Question: As you can see, the image _IGP4559.DNG exists but Imagick can't open it.
JPEG images works just fine.
'readImage()' returns the same error.
Here is the image: <URL>
I run this in the terminal to rule out all other variables.
'''
$ ll /var/www/_IGP4559.DNG
-rw-rw-rw- 1 monsun monsun <PHONE> May 17 03:37 /var/www/_IGP4559.DNG
$ php -a
Interactive mode enabled
php > new Imagick('/var/www/_IGP4559.DNG');
PHP Warning: Uncaught exception 'ImagickException' with message 'unable to open image '/tmp/magick-29917oe6CM9MIkN8A.ppm': No such file or directory @ error/blob.c/OpenBlob/2709' in php shell code:1
Stack trace:
#0 php shell code(1): Imagick->__construct('/var/www/_IGP45...')
#1 {main}
thrown in php shell code on line 1
'''

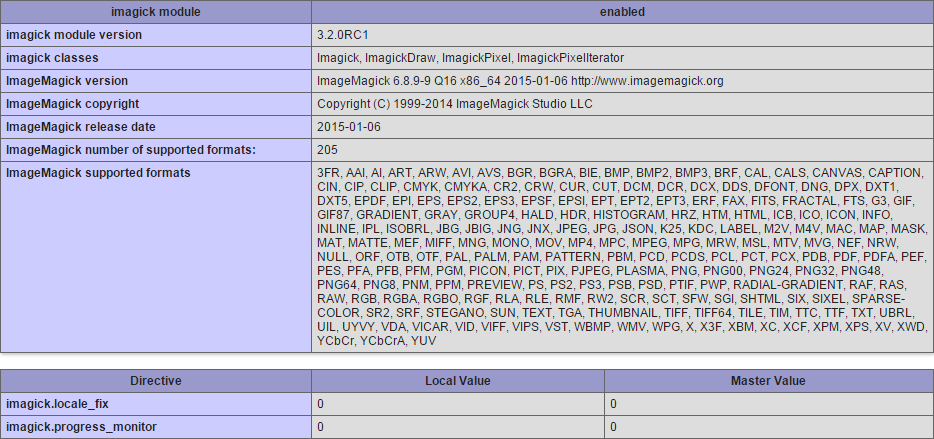
Answer: ImageMagick uses other programs to read some image formats, including DNG.
What is likely happening is that the program that ImageMagick expects to be able to use to read the DNG either isn't present on your system or isn't working correctly.
The file that lists these other programs is called <URL>
On my system the entry for DNG decoding is:
'''
<delegate decode="dng:decode" command="&quot;ufraw-batch&quot; --silent --create-id=also --out-type=png --out-depth=16 &quot;--output=%u.png&quot; &quot;%i&quot;"/>
'''
i.e. it's trying to use the program 'ufraw-batch' to do the decoding, and like you're seeing it fails, as that program isn't usable on my system.
To solve this, you either need to install ufraw, or install a similar package that can convert files from the DNG format to a standard one that ImageMagick can read directly.